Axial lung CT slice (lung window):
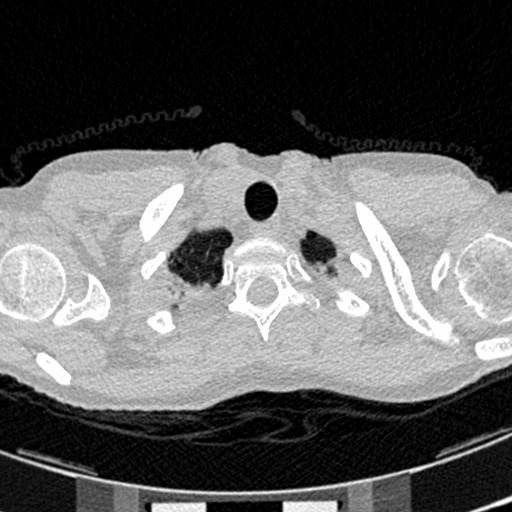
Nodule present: no